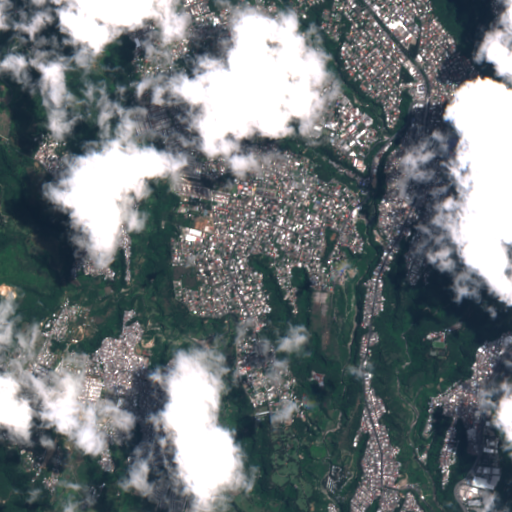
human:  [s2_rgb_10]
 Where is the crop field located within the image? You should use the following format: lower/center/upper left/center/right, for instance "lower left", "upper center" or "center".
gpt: The crop field is located in the upper left of the image.
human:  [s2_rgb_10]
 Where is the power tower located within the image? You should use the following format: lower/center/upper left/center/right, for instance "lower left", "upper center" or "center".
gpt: The power tower is located in the lower center of the image.
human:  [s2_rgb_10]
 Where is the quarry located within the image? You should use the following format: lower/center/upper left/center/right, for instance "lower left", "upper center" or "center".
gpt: There is no quarry in the image.